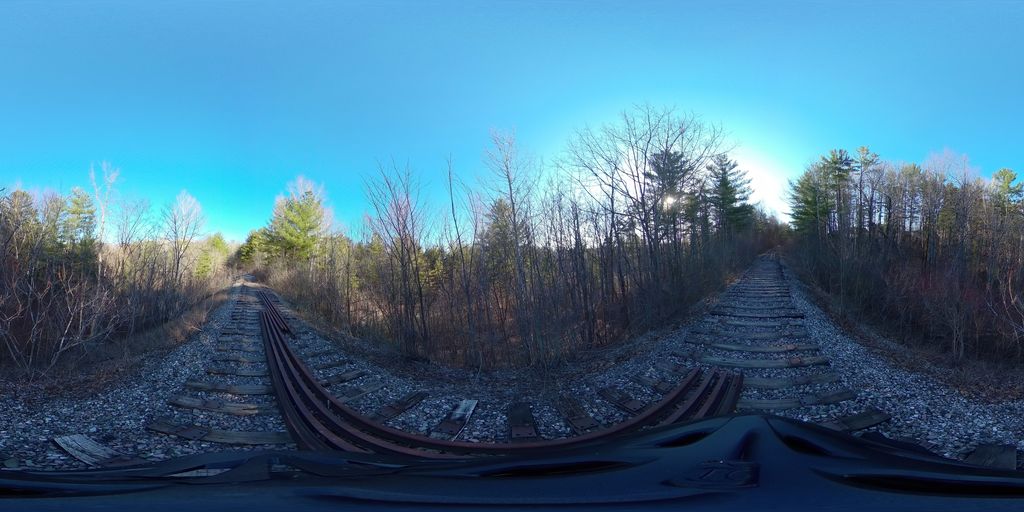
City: ottawa-gatineau